Field crop: maize
Growth stage: 2
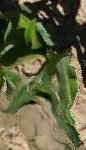
Species: maize